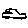
Label: car